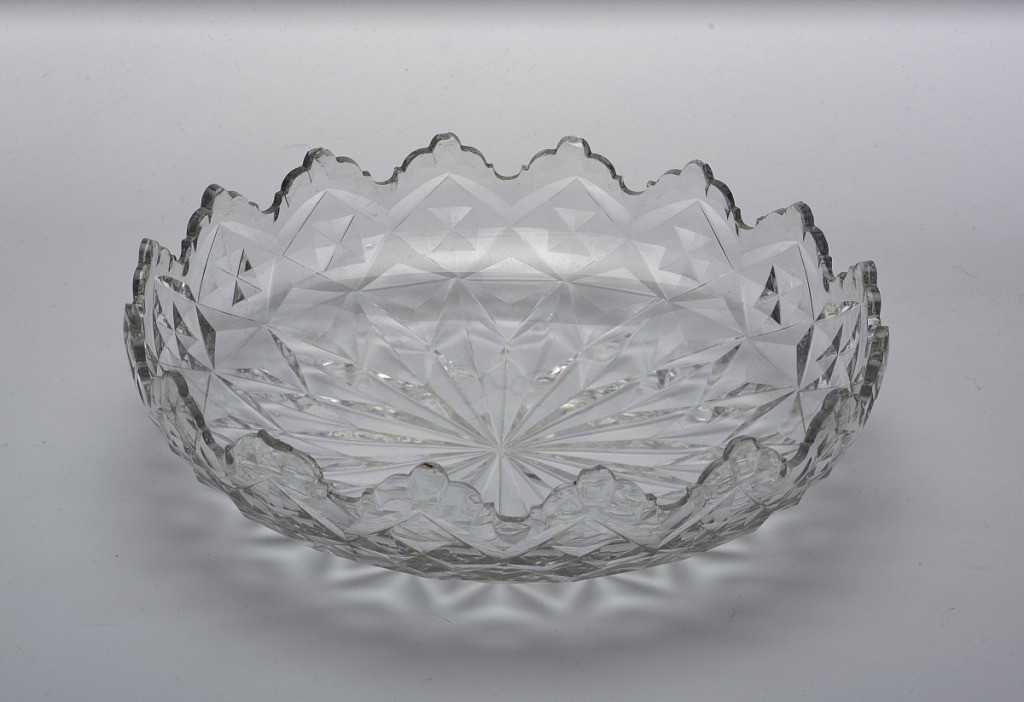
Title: Bowl
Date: ca. 1800
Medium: Glass
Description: Wide round bowl, low sides; shallow diamond and cut pattern and broad star cut bottom. Deep, trefoil rim.